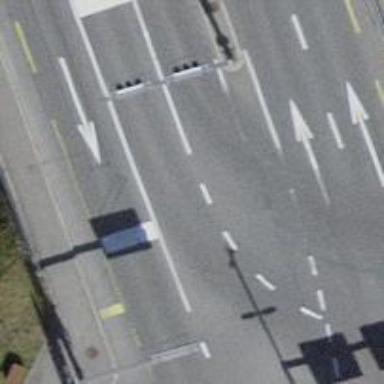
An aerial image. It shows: Road with traffic signals controlling the flow of traffic.